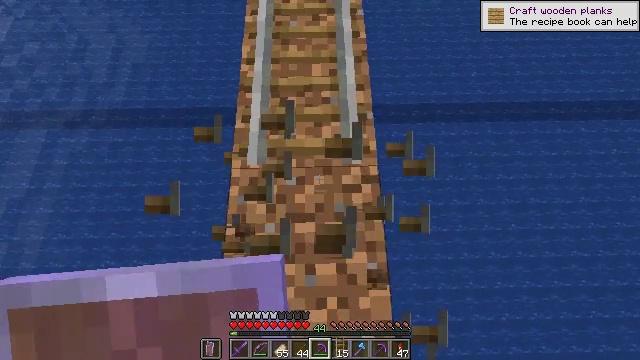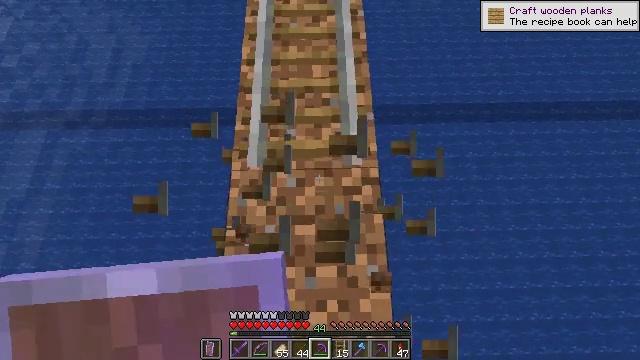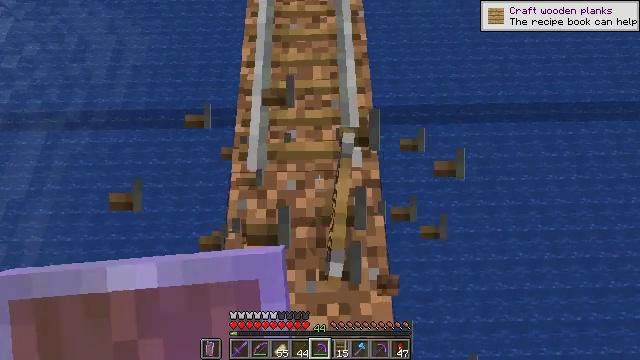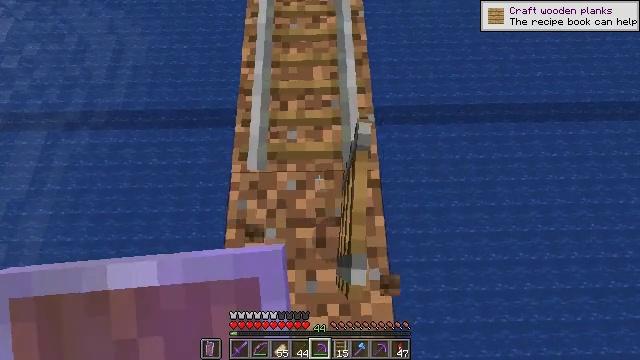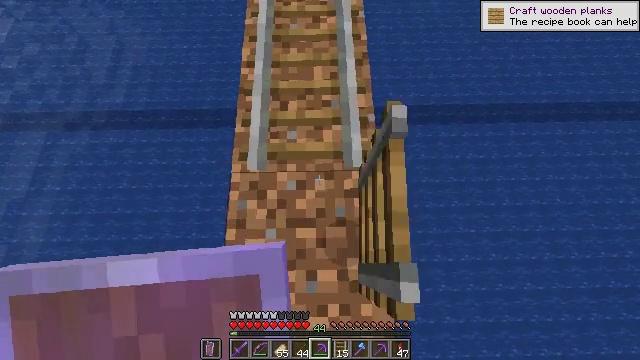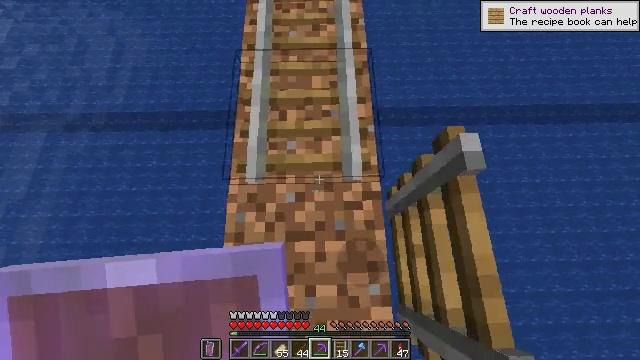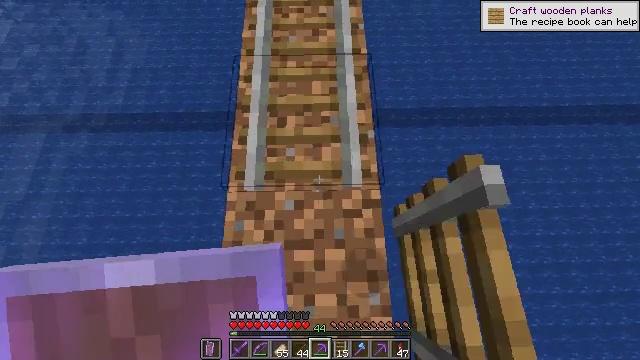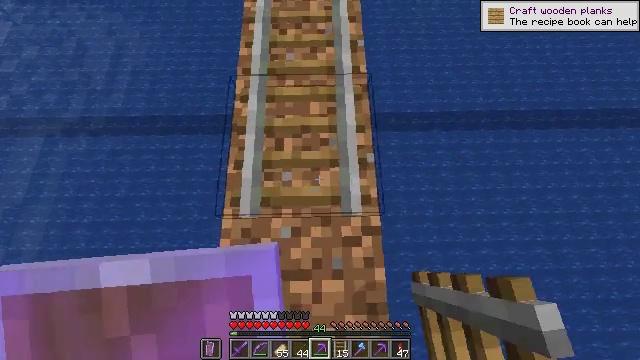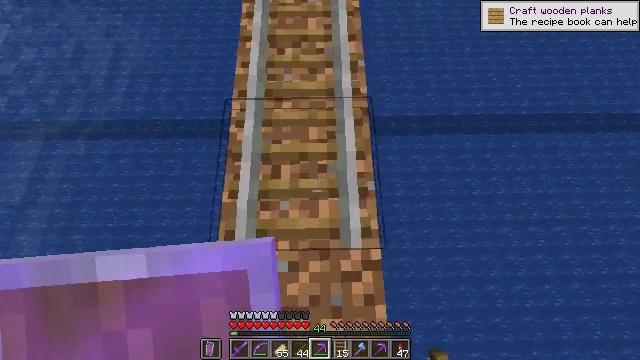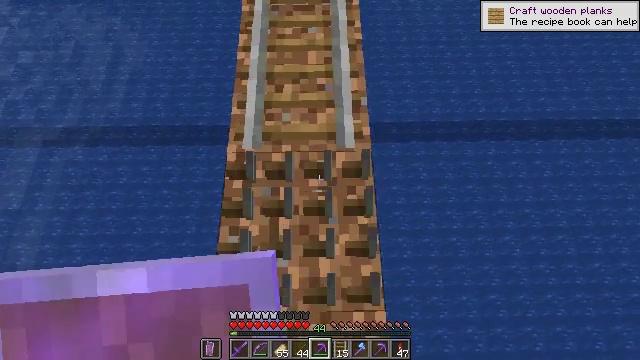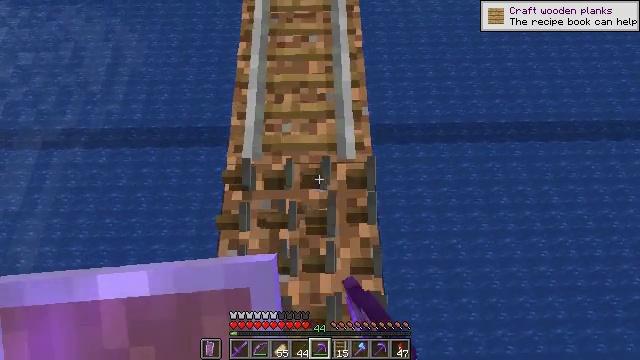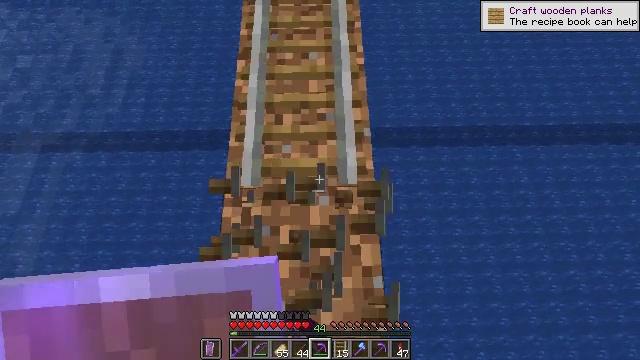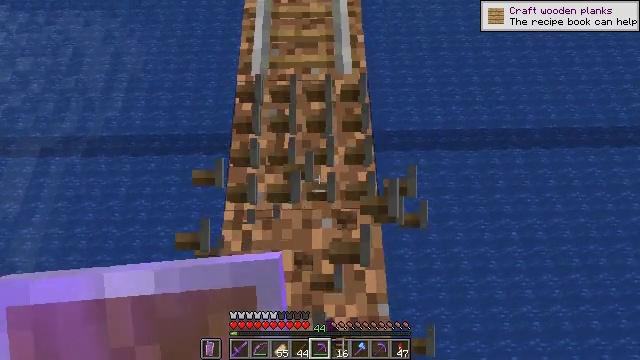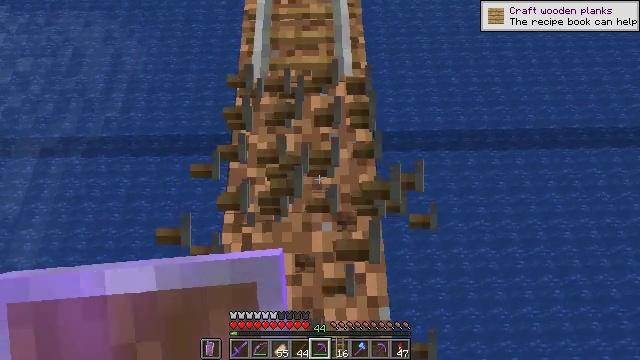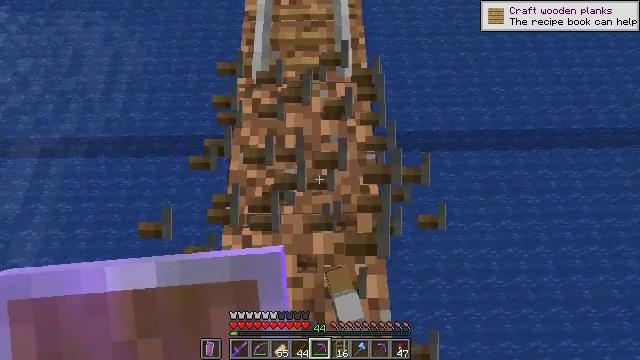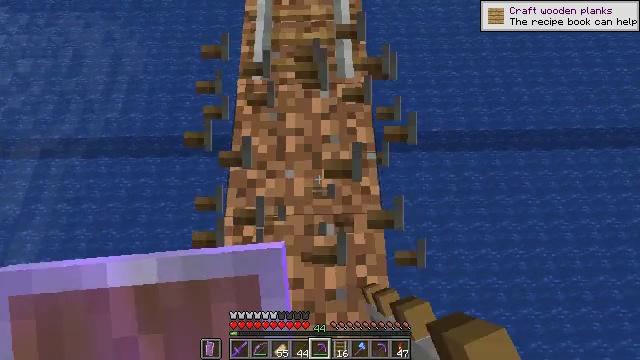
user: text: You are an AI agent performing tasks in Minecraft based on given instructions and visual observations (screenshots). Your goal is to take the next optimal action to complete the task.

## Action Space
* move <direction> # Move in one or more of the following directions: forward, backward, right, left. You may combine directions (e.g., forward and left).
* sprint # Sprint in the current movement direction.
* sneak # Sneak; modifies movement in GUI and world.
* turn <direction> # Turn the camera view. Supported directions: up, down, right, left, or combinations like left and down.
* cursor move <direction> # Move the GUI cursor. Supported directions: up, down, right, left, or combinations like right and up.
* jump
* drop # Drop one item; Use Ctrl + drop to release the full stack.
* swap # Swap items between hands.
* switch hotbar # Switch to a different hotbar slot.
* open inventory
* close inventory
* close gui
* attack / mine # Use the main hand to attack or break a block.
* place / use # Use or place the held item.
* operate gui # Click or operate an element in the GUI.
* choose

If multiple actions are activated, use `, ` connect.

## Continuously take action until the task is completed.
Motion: motion action
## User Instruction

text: Gather the rail for future use.
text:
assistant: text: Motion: no_op
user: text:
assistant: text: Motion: no_op
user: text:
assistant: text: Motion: no_op
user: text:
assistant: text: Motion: no_op
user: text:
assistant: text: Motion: move forward
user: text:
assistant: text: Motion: move forward
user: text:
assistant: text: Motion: move forward
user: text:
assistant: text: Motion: move forward
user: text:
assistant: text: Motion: move forward, attack / mine
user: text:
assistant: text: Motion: move forward, attack / mine
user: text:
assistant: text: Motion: attack / mine
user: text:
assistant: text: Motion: attack / mine
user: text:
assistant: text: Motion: no_op
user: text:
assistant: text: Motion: no_op
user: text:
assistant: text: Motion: no_op
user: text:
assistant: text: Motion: no_op
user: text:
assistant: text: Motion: move forward
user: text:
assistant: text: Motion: move forward
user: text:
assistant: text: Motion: move forward
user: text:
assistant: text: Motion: move forward
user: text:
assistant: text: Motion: move forward
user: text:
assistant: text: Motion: move forward
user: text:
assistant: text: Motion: move forward
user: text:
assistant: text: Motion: move forward
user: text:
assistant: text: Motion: move forward, attack / mine
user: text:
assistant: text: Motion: attack / mine
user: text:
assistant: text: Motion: attack / mine
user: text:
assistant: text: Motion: attack / mine
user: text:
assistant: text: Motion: no_op
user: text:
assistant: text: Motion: no_op